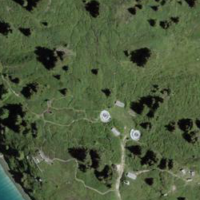
EUNIS habitat code: 32
Species observed at this site:
Arnica montana